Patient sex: F
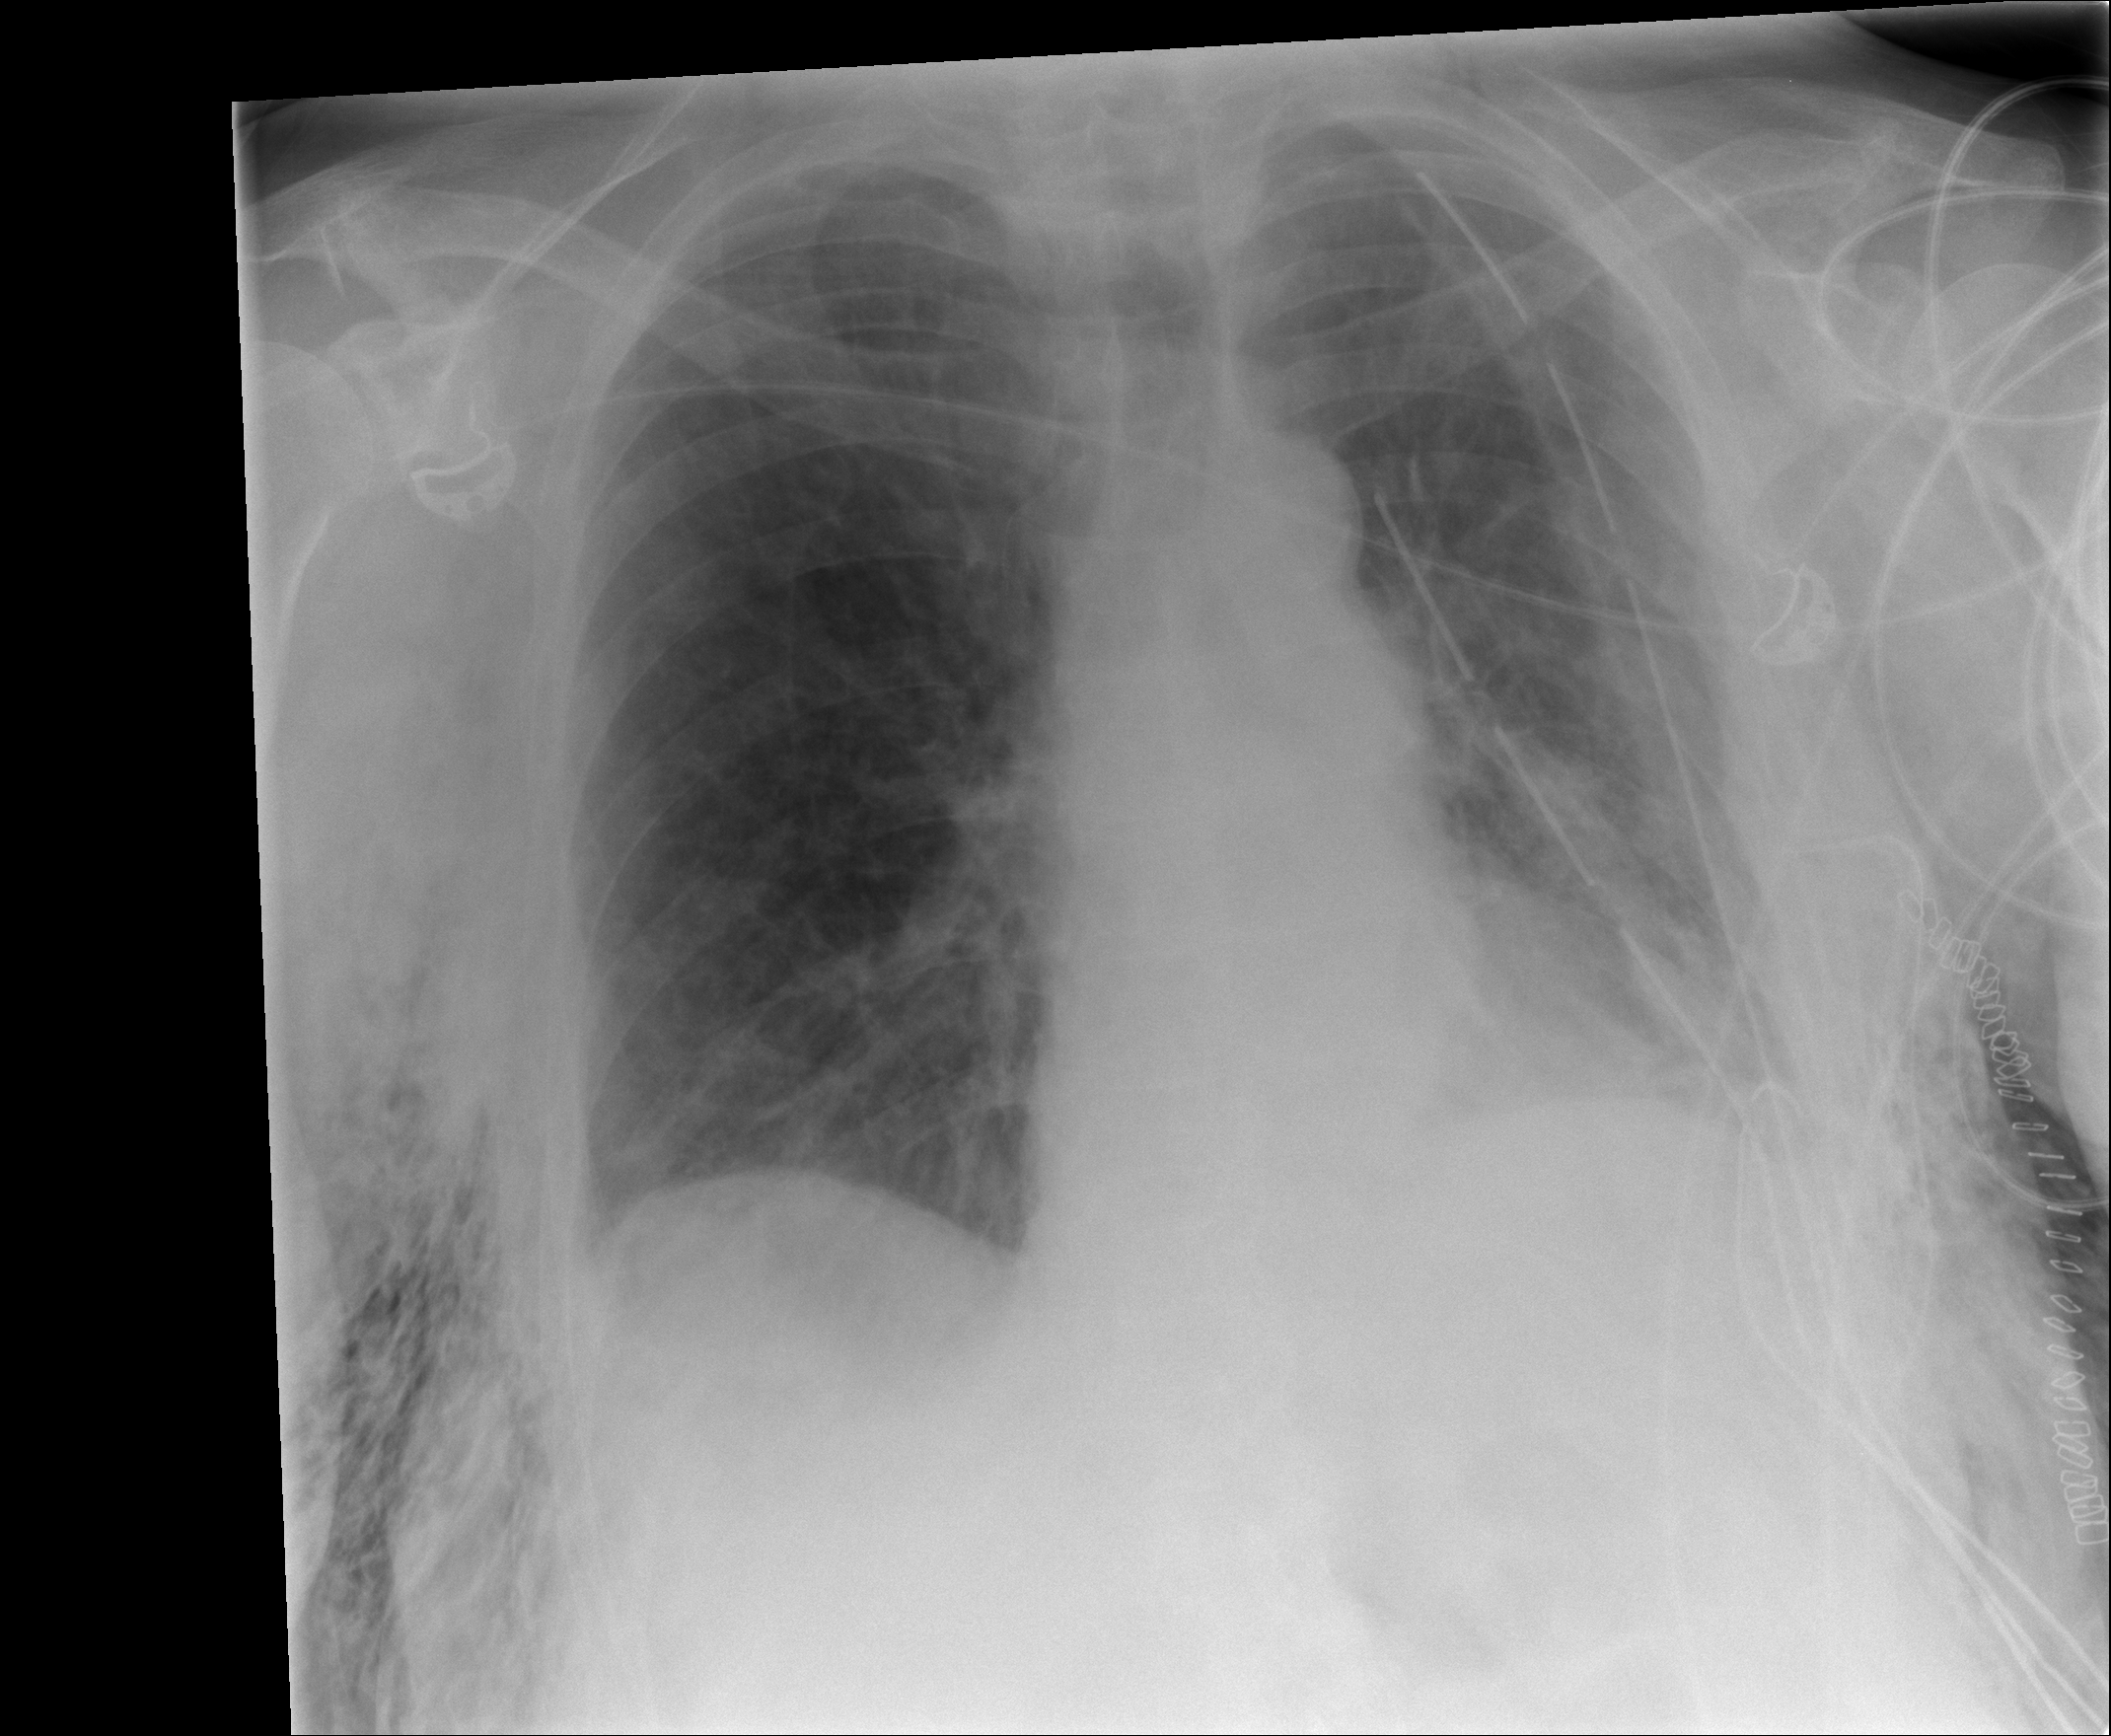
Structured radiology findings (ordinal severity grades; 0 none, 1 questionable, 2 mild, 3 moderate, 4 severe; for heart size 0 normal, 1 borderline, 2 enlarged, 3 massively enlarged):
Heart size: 0
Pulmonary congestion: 0
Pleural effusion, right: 0
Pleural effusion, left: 0
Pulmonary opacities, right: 0
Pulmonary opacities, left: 2
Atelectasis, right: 0
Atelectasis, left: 0